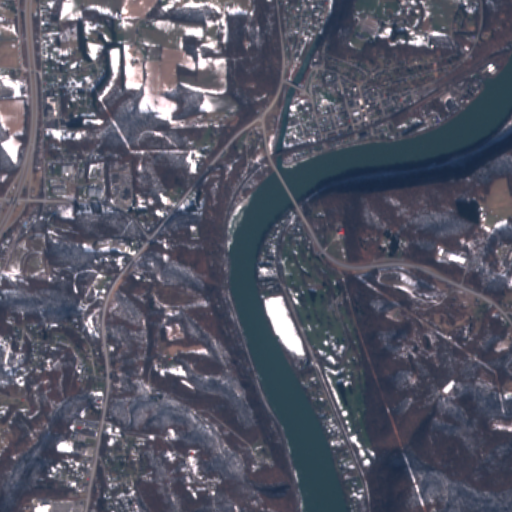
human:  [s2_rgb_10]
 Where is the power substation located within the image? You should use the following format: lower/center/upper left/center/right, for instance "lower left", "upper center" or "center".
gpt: The power substation is located in the upper center of the image.
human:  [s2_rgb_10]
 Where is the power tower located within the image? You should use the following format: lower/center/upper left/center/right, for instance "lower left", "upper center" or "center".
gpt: The power tower is located in the upper center of the image.
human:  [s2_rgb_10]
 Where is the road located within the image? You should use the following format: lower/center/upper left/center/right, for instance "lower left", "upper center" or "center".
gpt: There is no road in the image.